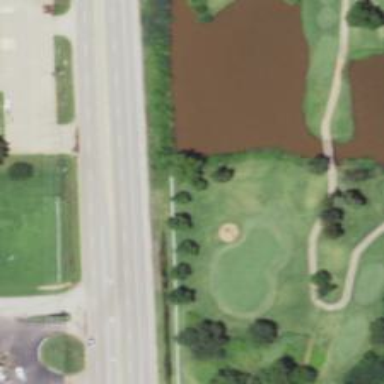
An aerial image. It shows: Water hazard in golf course. The hazard is natural water feature.